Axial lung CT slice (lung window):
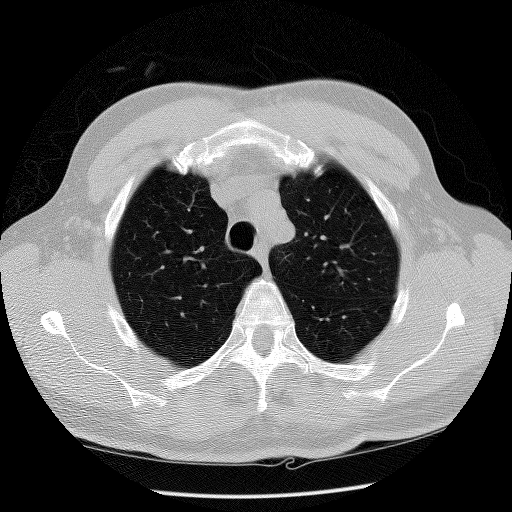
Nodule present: no